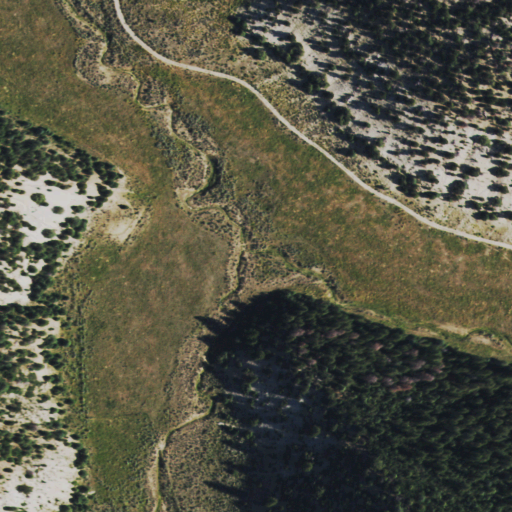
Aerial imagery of valley in Colorado named Timber Gulch containing shrub, evergreen forest, herbaceous wetlands, deciduous forest, and woody wetlands